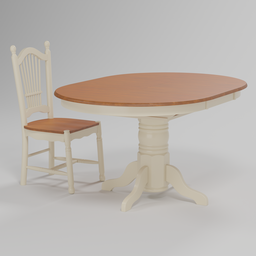
Label: furniture